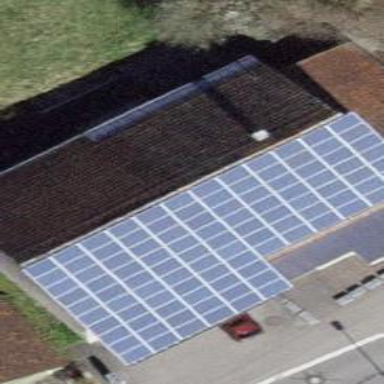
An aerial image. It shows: Solar power generator using photovoltaic method with solar photovoltaic panel types.